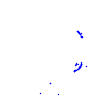
Particle: proton